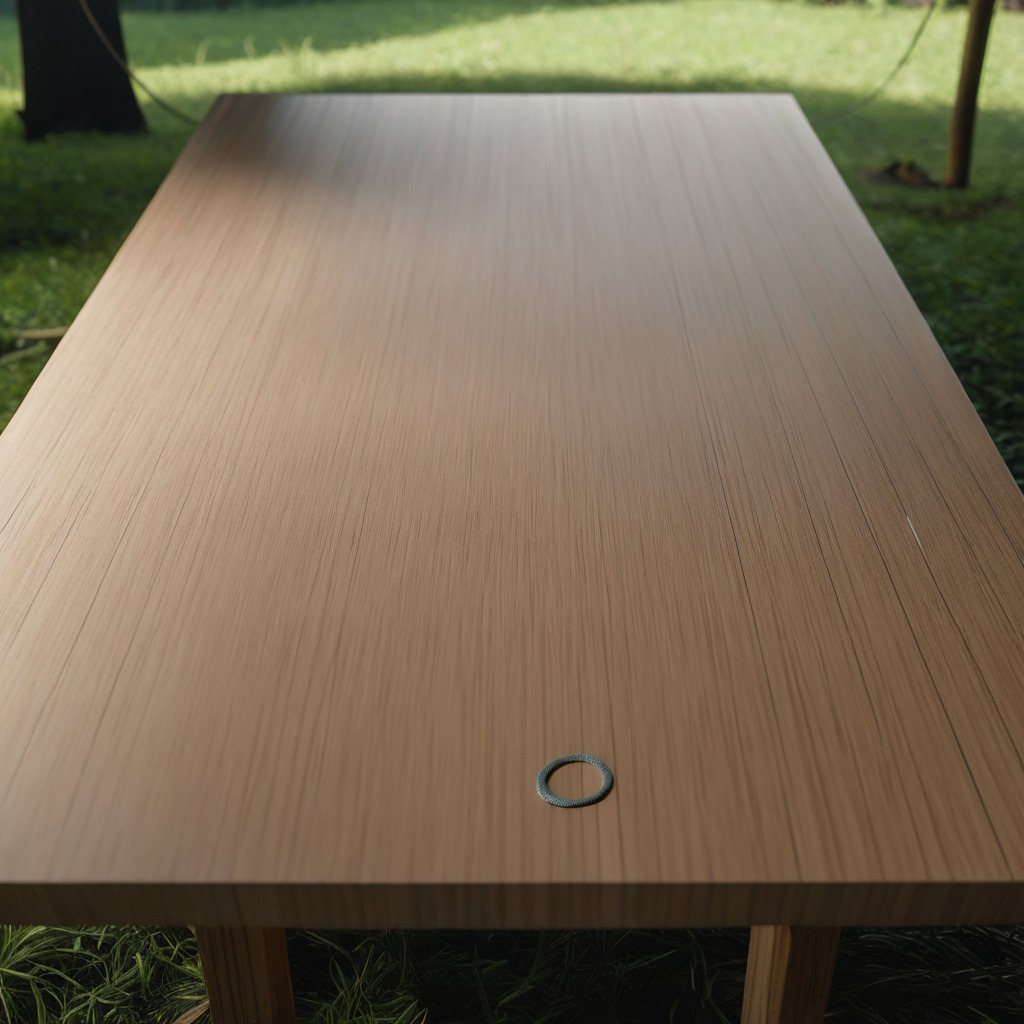
A flat metal washer lying on a clean wooden table inside a jungle field workshop tent humid ambient light worn but